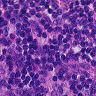
Metastatic tissue present: no